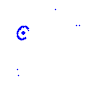
Particle: proton